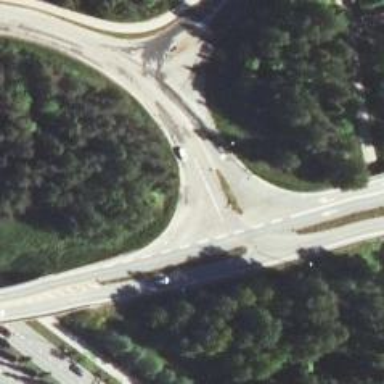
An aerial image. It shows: Secondary link road.